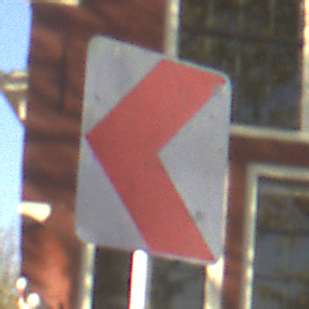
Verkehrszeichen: RichtungstafelnInKurvenKleinRechts
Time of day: SunriseSunset
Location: Outdoor (Urban)
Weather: PartlyCloudy
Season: Autumn
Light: Natural